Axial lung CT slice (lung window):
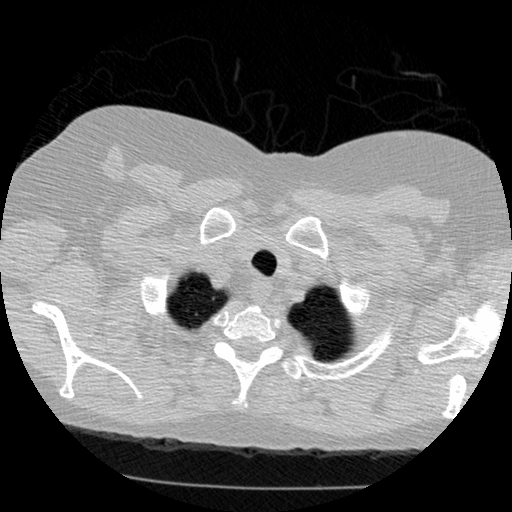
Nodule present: no